Field crop: maize
Growth stage: 1
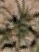
Species: salsola